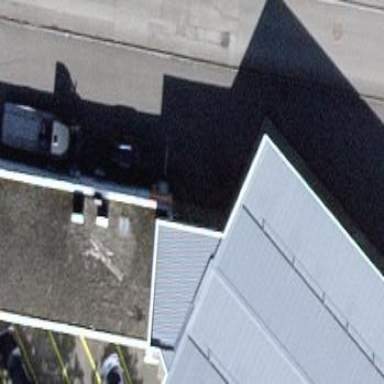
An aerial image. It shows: Commercial building.